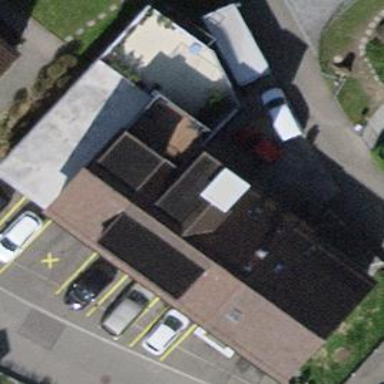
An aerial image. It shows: Garage building serving as car repair shop.